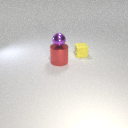
small purple metal sphere above large red metal cylinder